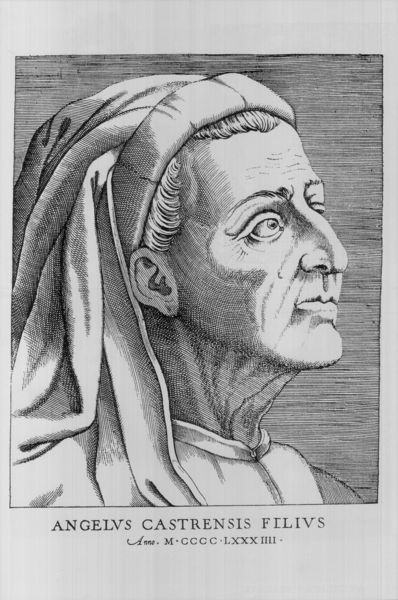
Titel: Bildnis des Angelo da Castro
Institution: (Seriendruck)
Schlagwörter: mann, frau, grau, haar, hut, mund, nase, ohr, profil, skizze, zeichnung, blick, dame, schleier, tuch, haube, alt, kappe, mütze, augen, falten, gesicht, kragen, bildnis, hals, portrait, porträt, gewand, haare, engel, kopfbedeckung, schrift, grafik, graphik, kopftuch, ernst, nachdenklich, wange, oben, druck, schwarzweiss, radierung, stich, seite, illustration, linolium, text, nonne, beschriftung, halbprofil, mittelalter, reif, zeilen, kupferstich, alte frau, sohn, römisch, latein, strichzeichnung, geischt, angelus, weisheit, aufblickend, scharz weiss, kofptuch, angelsu, angelvs, castrensis, filius, filivs, römishc, stichzeichnung, bholzschnitt, 1484, angelus castrensis filius, angelus castrensis